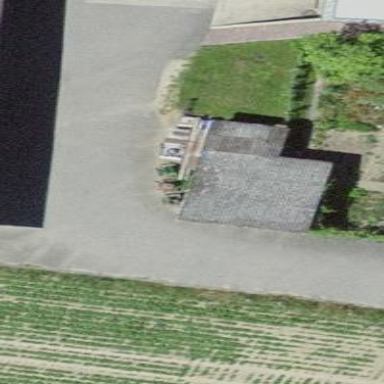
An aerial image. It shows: Garage building.